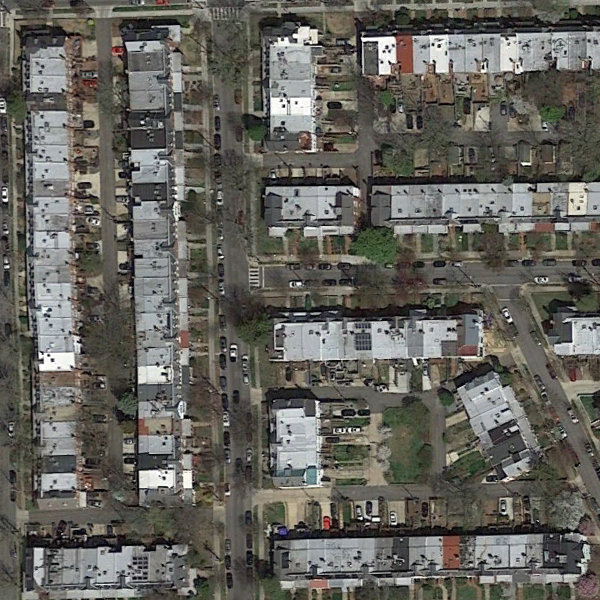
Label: DenseResidential